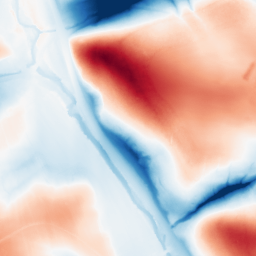
Category: classical
Decomposition family: gaussian_anisotropic
Decomposition parameters: sigma_x: 2
sigma_y: 50
Upsampling method: lanczos
Upsampling parameters: scale: 2
Upsampling scale: 2